Question: I implemented plupload ajax uploader for uploading videos and audio files in asp.net application. its working fine on all other browsers except IE (testing on 9.0) using Flash as runtime.
Here is screen shot i received on IE when flash as runtime used.

Here is sample code i am using.
'''
var uploader = new plupload.Uploader({
runtimes: 'gears,html5,flash,silverlight,browserplus',
browse_button: 'MC_uploader_v31_pickfiles',
container: 'container',
max_file_size: '1000mb',
url: 'http://localhost/vuploader/videos/upload/upload.ashx',
flash_swf_url: 'http://localhost/vuploader/plupload/js/plupload.flash.swf',
silverlight_xap_url: 'http://localhost/vuploader/plupload/js/plupload.silverlight.xap',
//chunk_size: '4mb',
//unique_names: true,
filters: [
{ title: 'Media Files', extensions: 'mp4,wmv,mpeg,mpg,flv,avi,rm,mov,m4v,dv,ogg,ogv,webm'}],
headers: { UName: '', MTP: '0' }
});
'''
Here is upload handler code sample.
'''
int chunk = context.Request["chunk"] != null ? int.Parse(context.Request["chunk"]) : 0;
string fileName = context.Request["name"] != null ? context.Request["name"] : string.Empty;
HttpPostedFile fileUpload = context.Request.Files[0];
using (var fs = new FileStream(Path.Combine(uploadPath, fileName), chunk == 0 ? FileMode.Create : FileMode.Append))
{
var buffer = new byte[fileUpload.InputStream.Length];
fileUpload.InputStream.Read(buffer, 0, buffer.Length);
fs.Write(buffer, 0, buffer.Length);
}
'''
Code working fine on all browsers except IE. Can any one help what will be the reason of this issue.
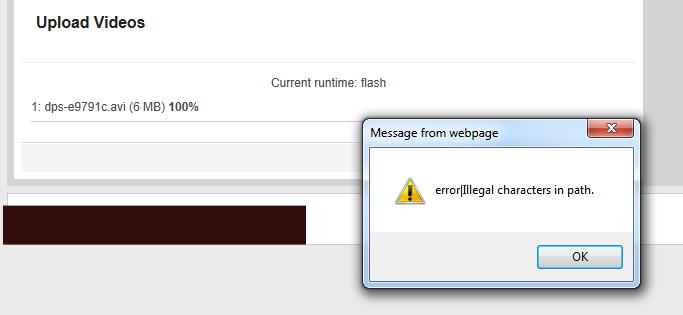
Answer: At last i found this was caused in flash player 11 which freezes existing .swf file provided by pluploader.
When upgrading to latest patch .swf file found on plupload forum.
<URL>
It fixed uploading problem via flash runtime.